Question: From a dataset I am attempting to return a simple table where it excludes all the values <1.
I searched through <URL> for the command but could not find any to fit the description.

What command do I add where to get the result I need?
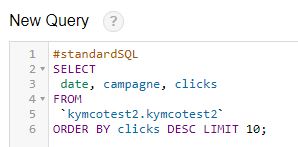
Answer: Add a WHERE clause between FROM and ORDER BY
e.g.
'''
Select date, campagne, clicks
from '[dataset].[table]'
where clicks >1
order by clicks
'''